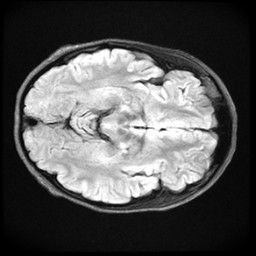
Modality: FLAIR
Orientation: axial
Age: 23
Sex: female
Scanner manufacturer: ge
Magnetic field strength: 3 T
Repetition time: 11 s
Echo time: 0.1497 s